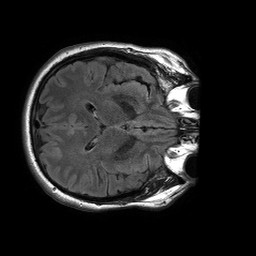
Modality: FLAIR
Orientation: axial
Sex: male
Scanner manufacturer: philips
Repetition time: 11 s
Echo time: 0.125 s